Aerial crown-view tile of a tropical tree (Barro Colorado Island, Panama), acquired 20250915:
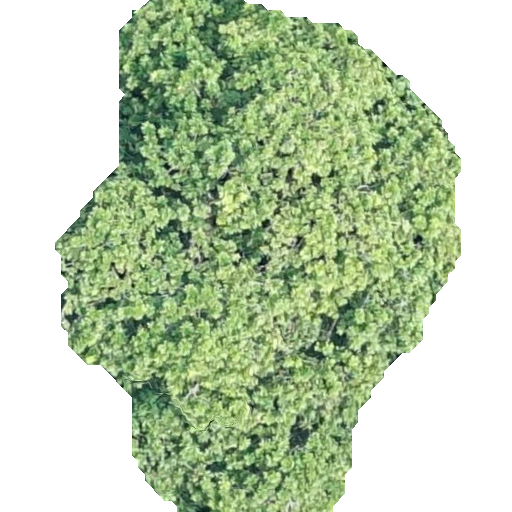
Species: Anacardium excelsum
GBIF accepted scientific name: Anacardium excelsum
Crown area: 222.02 m²